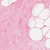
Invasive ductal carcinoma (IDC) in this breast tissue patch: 0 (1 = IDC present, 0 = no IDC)